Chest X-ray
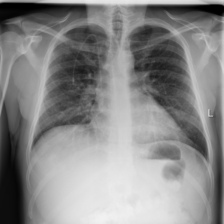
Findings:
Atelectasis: negative
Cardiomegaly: negative
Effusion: negative
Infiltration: negative
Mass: negative
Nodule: negative
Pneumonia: negative
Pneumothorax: negative
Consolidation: negative
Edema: negative
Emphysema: negative
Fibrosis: negative
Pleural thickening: negative
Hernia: negative